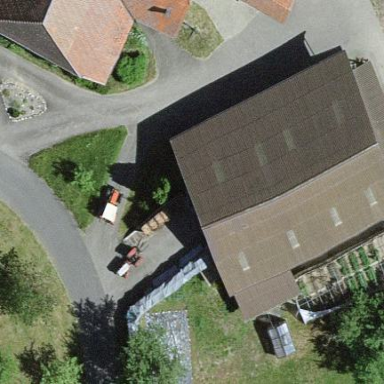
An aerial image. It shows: Shed building.